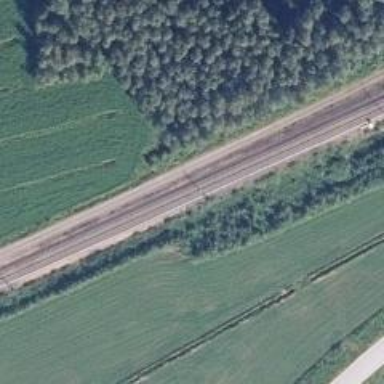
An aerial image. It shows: Railway track with continuous electrified contact line.